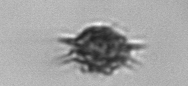
Label: Dictyocha